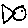
Label: fish